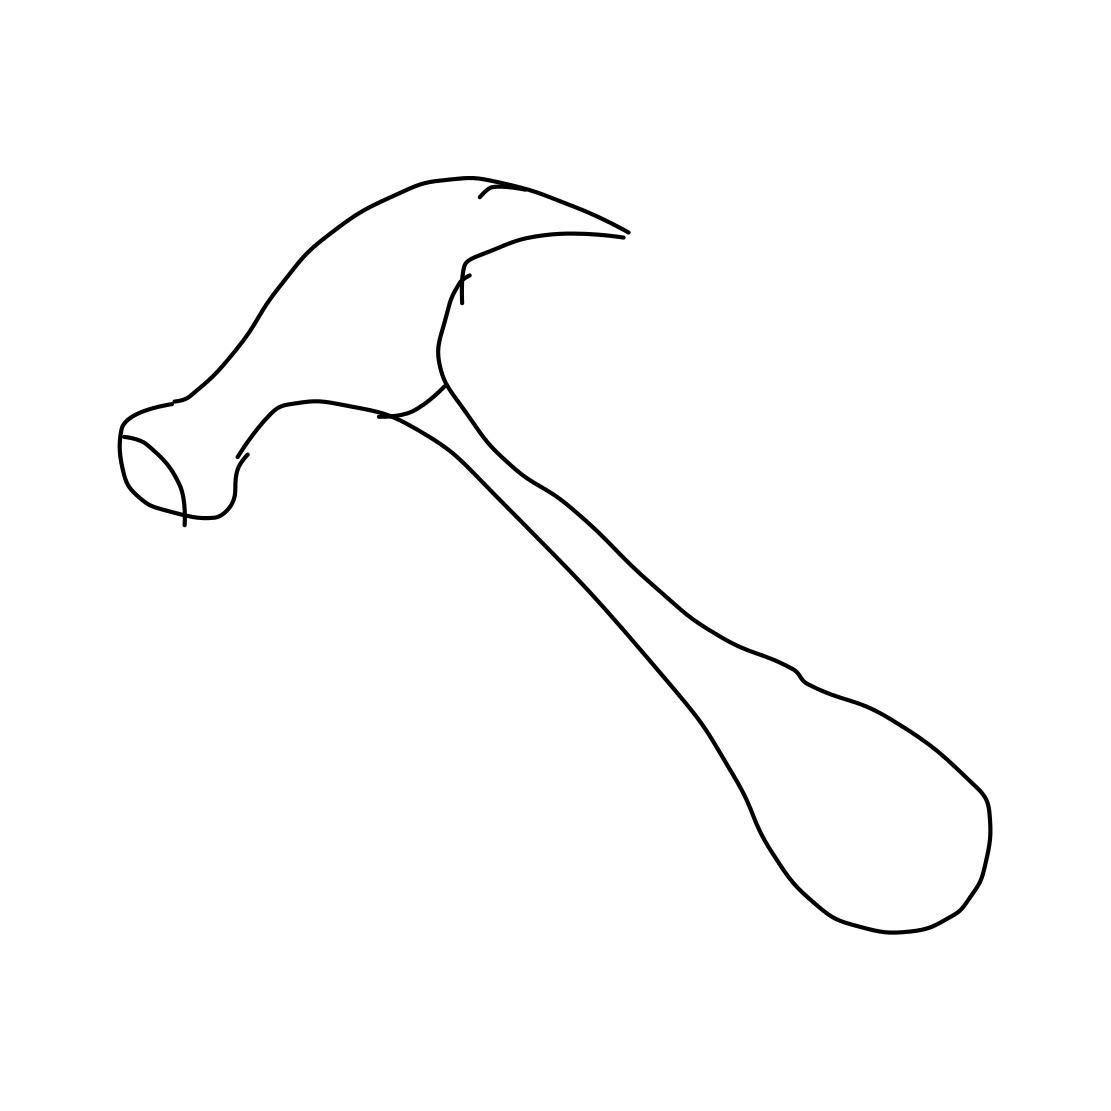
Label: hammer